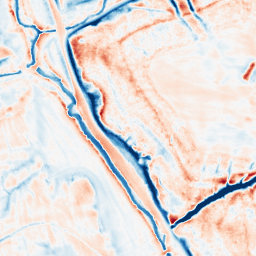
Category: classical
Decomposition family: gaussian_anisotropic
Decomposition parameters: sigma_x: 5
sigma_y: 5
Upsampling method: bilinear
Upsampling parameters: scale: 4
Upsampling scale: 4